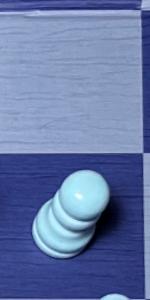
Label: Pawn_White